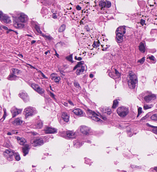
Tumor epithelial tissue: yes
Tumor-associated stroma tissue: yes
Normal tissue: no